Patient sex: M
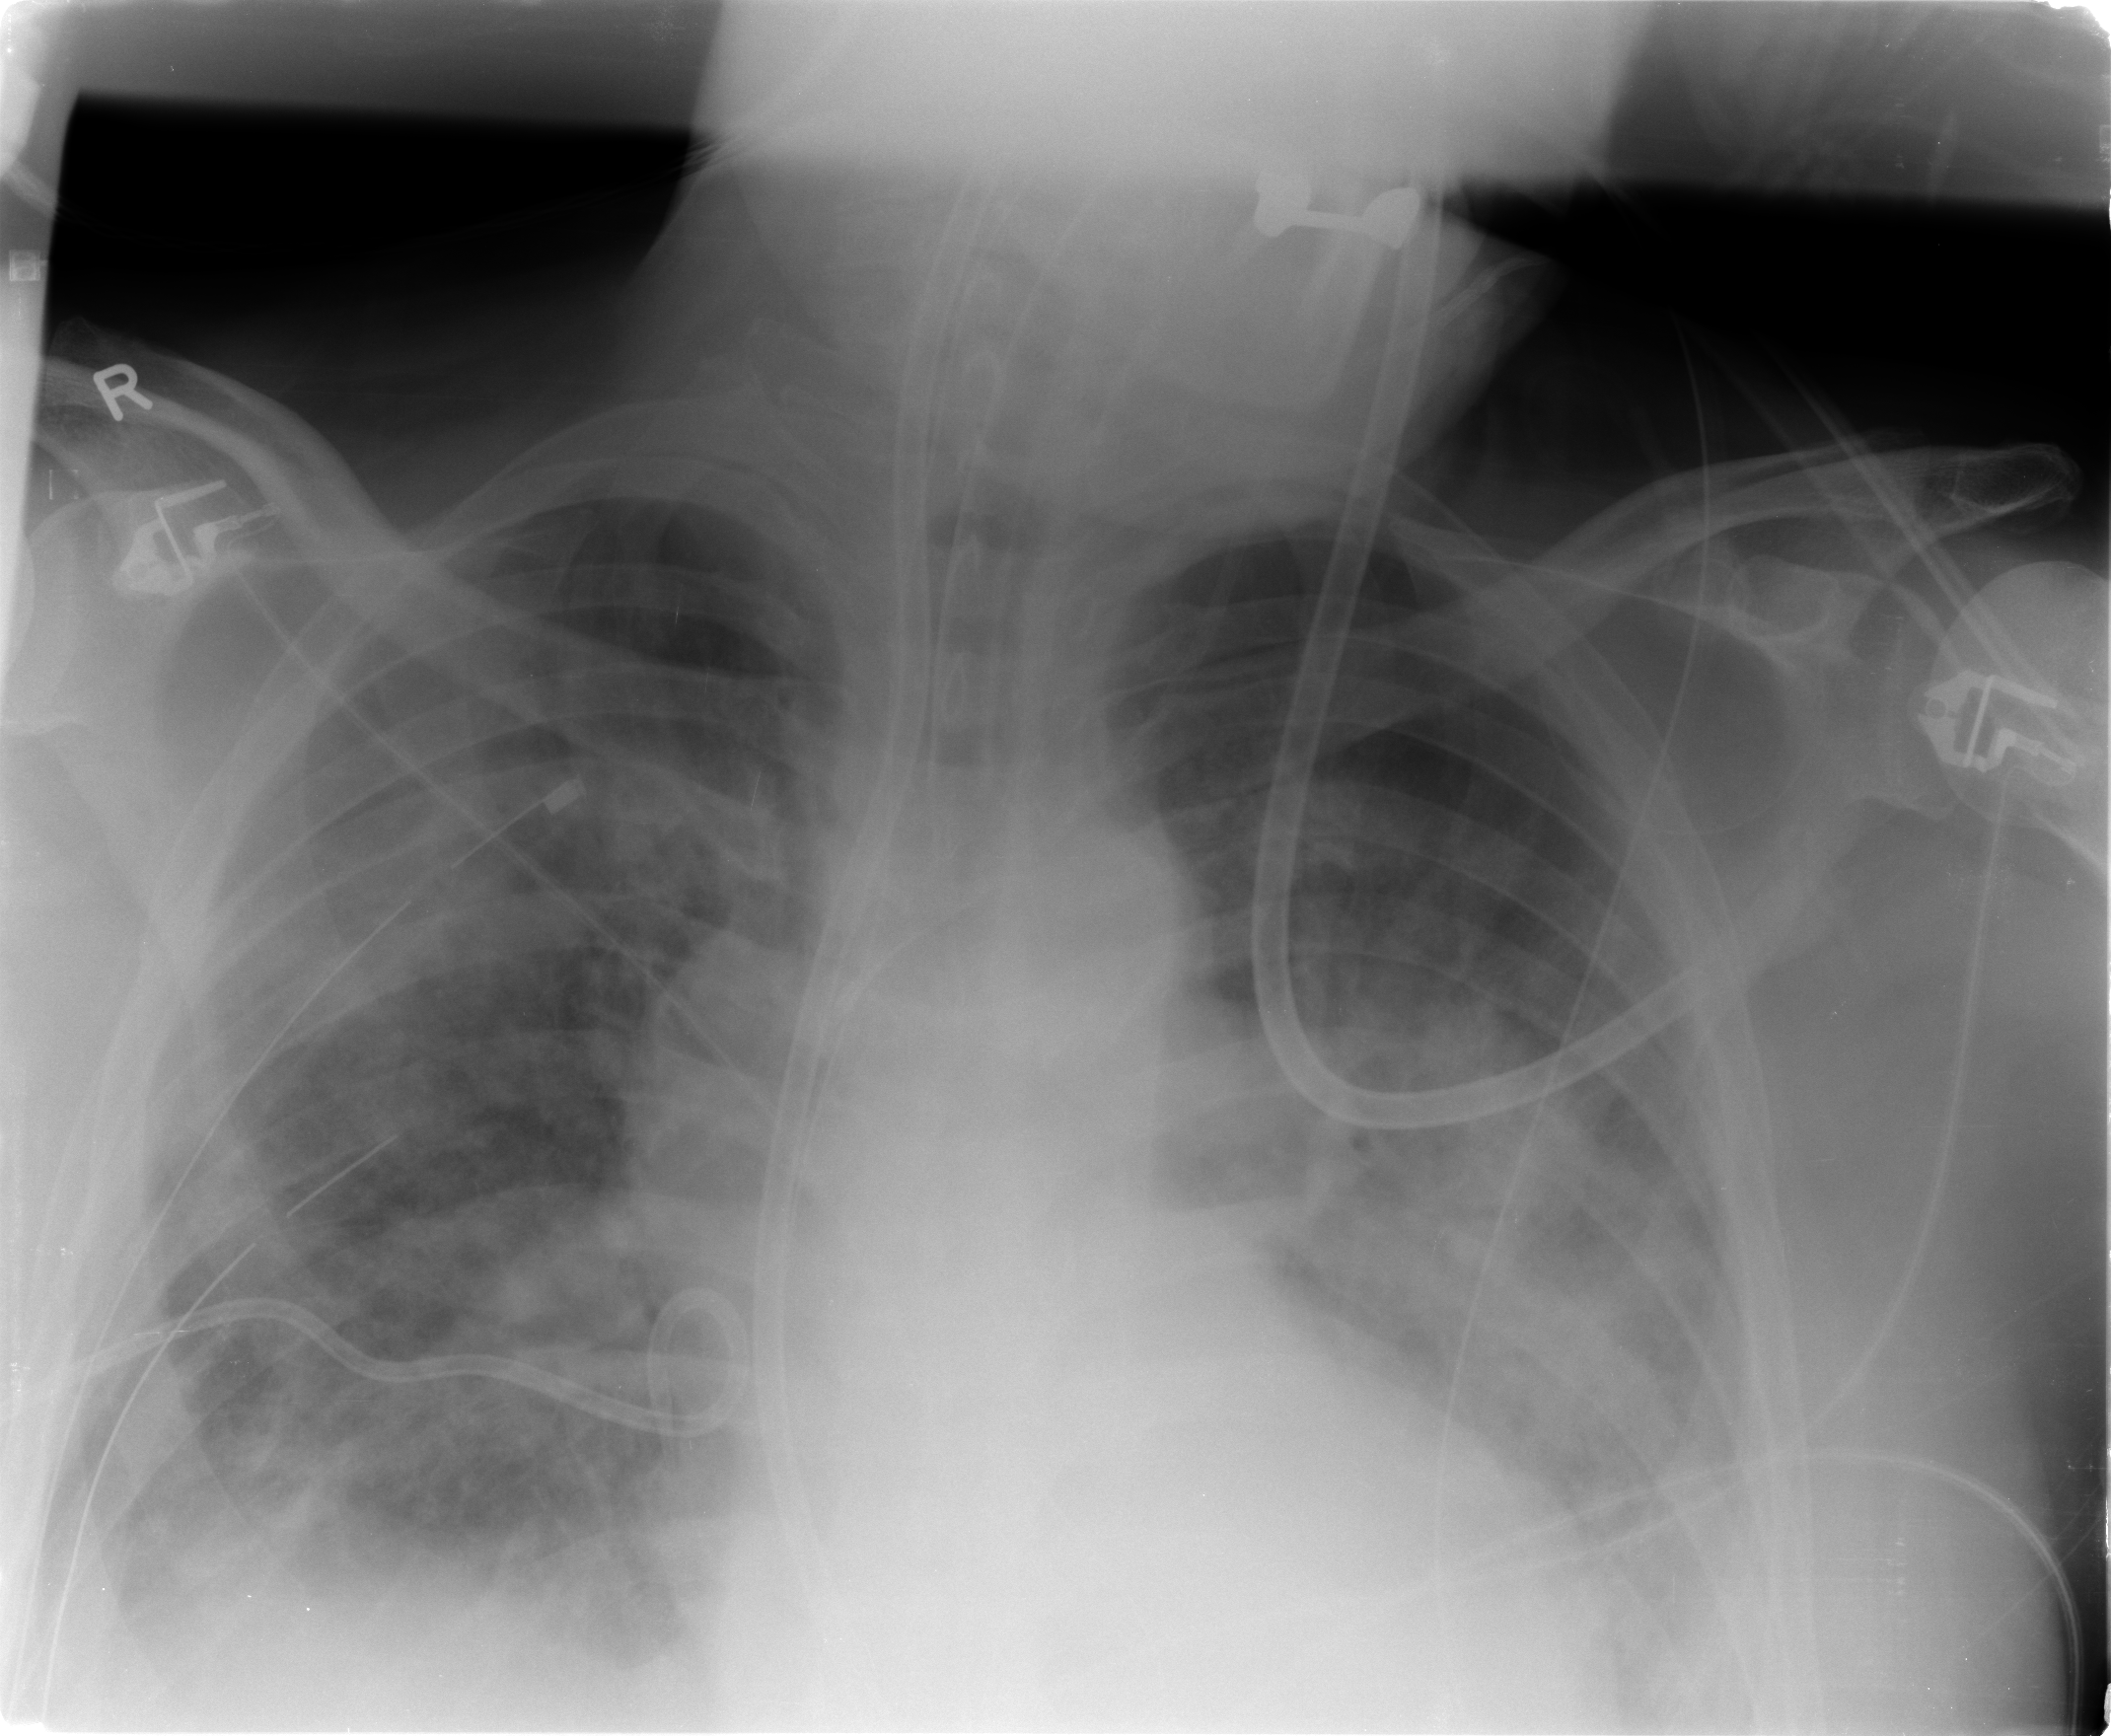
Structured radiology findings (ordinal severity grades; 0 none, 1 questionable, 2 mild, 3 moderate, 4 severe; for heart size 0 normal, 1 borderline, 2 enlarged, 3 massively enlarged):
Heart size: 2
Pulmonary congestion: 1
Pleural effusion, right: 2
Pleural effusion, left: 2
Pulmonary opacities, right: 3
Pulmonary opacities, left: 3
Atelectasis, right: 3
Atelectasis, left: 3